Question: One site I'm scraping uses the same name for two parameters so I would like to do something like this:
'''
$params = array('dates' => '20140414', 'o' => '192382', 'o' => '213003' etc...);
$crawler = $client->request('POST', $url, $params);
'''
However since it's not possible to have two identical keys in an array I ran into problems. Would it be possible to make such a request in Goutte (Symfony's BrowserKit)? Here is a print screen of the exact request I want to make from Chrome's network tab.

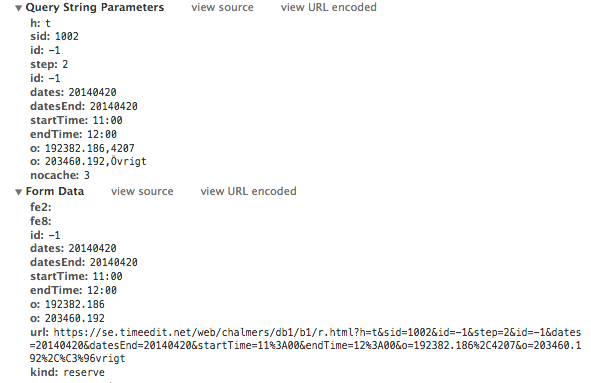
Answer: In order to do this with Goutte (or Guzzle, it has the same issue), you must construct your own form POST request instead of using '$formParameters'. This requires manually setting the Content-Type and sending the parameters as the request body.
Let's say you want to send the following parameters:
'''
['foo' => 1, 'bar' => 2, 'bar'=> 3, 'baz' => 4]
'''
This is what your code could look like
'''
$queryParams = [
'foo=1',
'bar=2',
'bar=3',
'baz=4',
];
$content = implode('&', $queryParams);
//This produces foo=1&bar=2&bar=3&baz=4
/** @var Goutte\Client $client */
$crawler = $client->request('POST', 'http://example.com/post.php', [], [], ['HTTP_CONTENT_TYPE' => 'application/x-www-form-urlencoded'], $content);
'''
Note that parameters and values must be urlencoded.